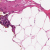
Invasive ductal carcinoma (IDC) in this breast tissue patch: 0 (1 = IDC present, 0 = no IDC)